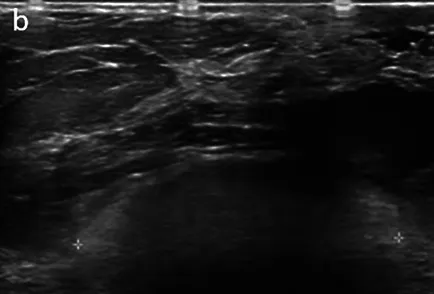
B. Ultrasonography of the right breast: deep, well-circumscribed hyperechogenic mass with typical "snowstorm.
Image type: radiology (ultrasound)